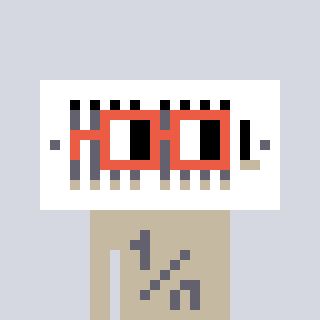
a pixel art character with square orange glasses, a vent-shaped head and a bege-colored body on a cool background